Question: "21231" as selected pink at the picture is a changing part, depending on request parameter.
I'm new and in my student assignment I have to consume various web API recourses as JSON with java in Spring Boot.
One of my task: I have to get a artist description from a request to Wikipedia API with given names of the article. Here I have article name as a parameter in the request: for example "Nirvana_(band)" as ={article} (there could be other article names as parameter in the request):
'''
https://en.wikipedia.org/w/api.php?action=query&format=json&prop=extracts&exintro=true&redirects=true&titles={article}
'''
The JSON response is shown: as at the picture.

Here I only need to extract a string as selected on the picture light green:
"< p >< b>Nirvana was an American rock ... < /p>\ n< p>"
If I think to use restTemplate.getForObject() my problem will be here: the JSON structure will be with variation in terms of title "21231" (object selected pink on the image): I don't know how to map this to object.
Thus I don't know what approach (method) I have to use in this case? (to consume a JSON like this in order to get to a specific value from it). Any kind suggestions? Thank you!
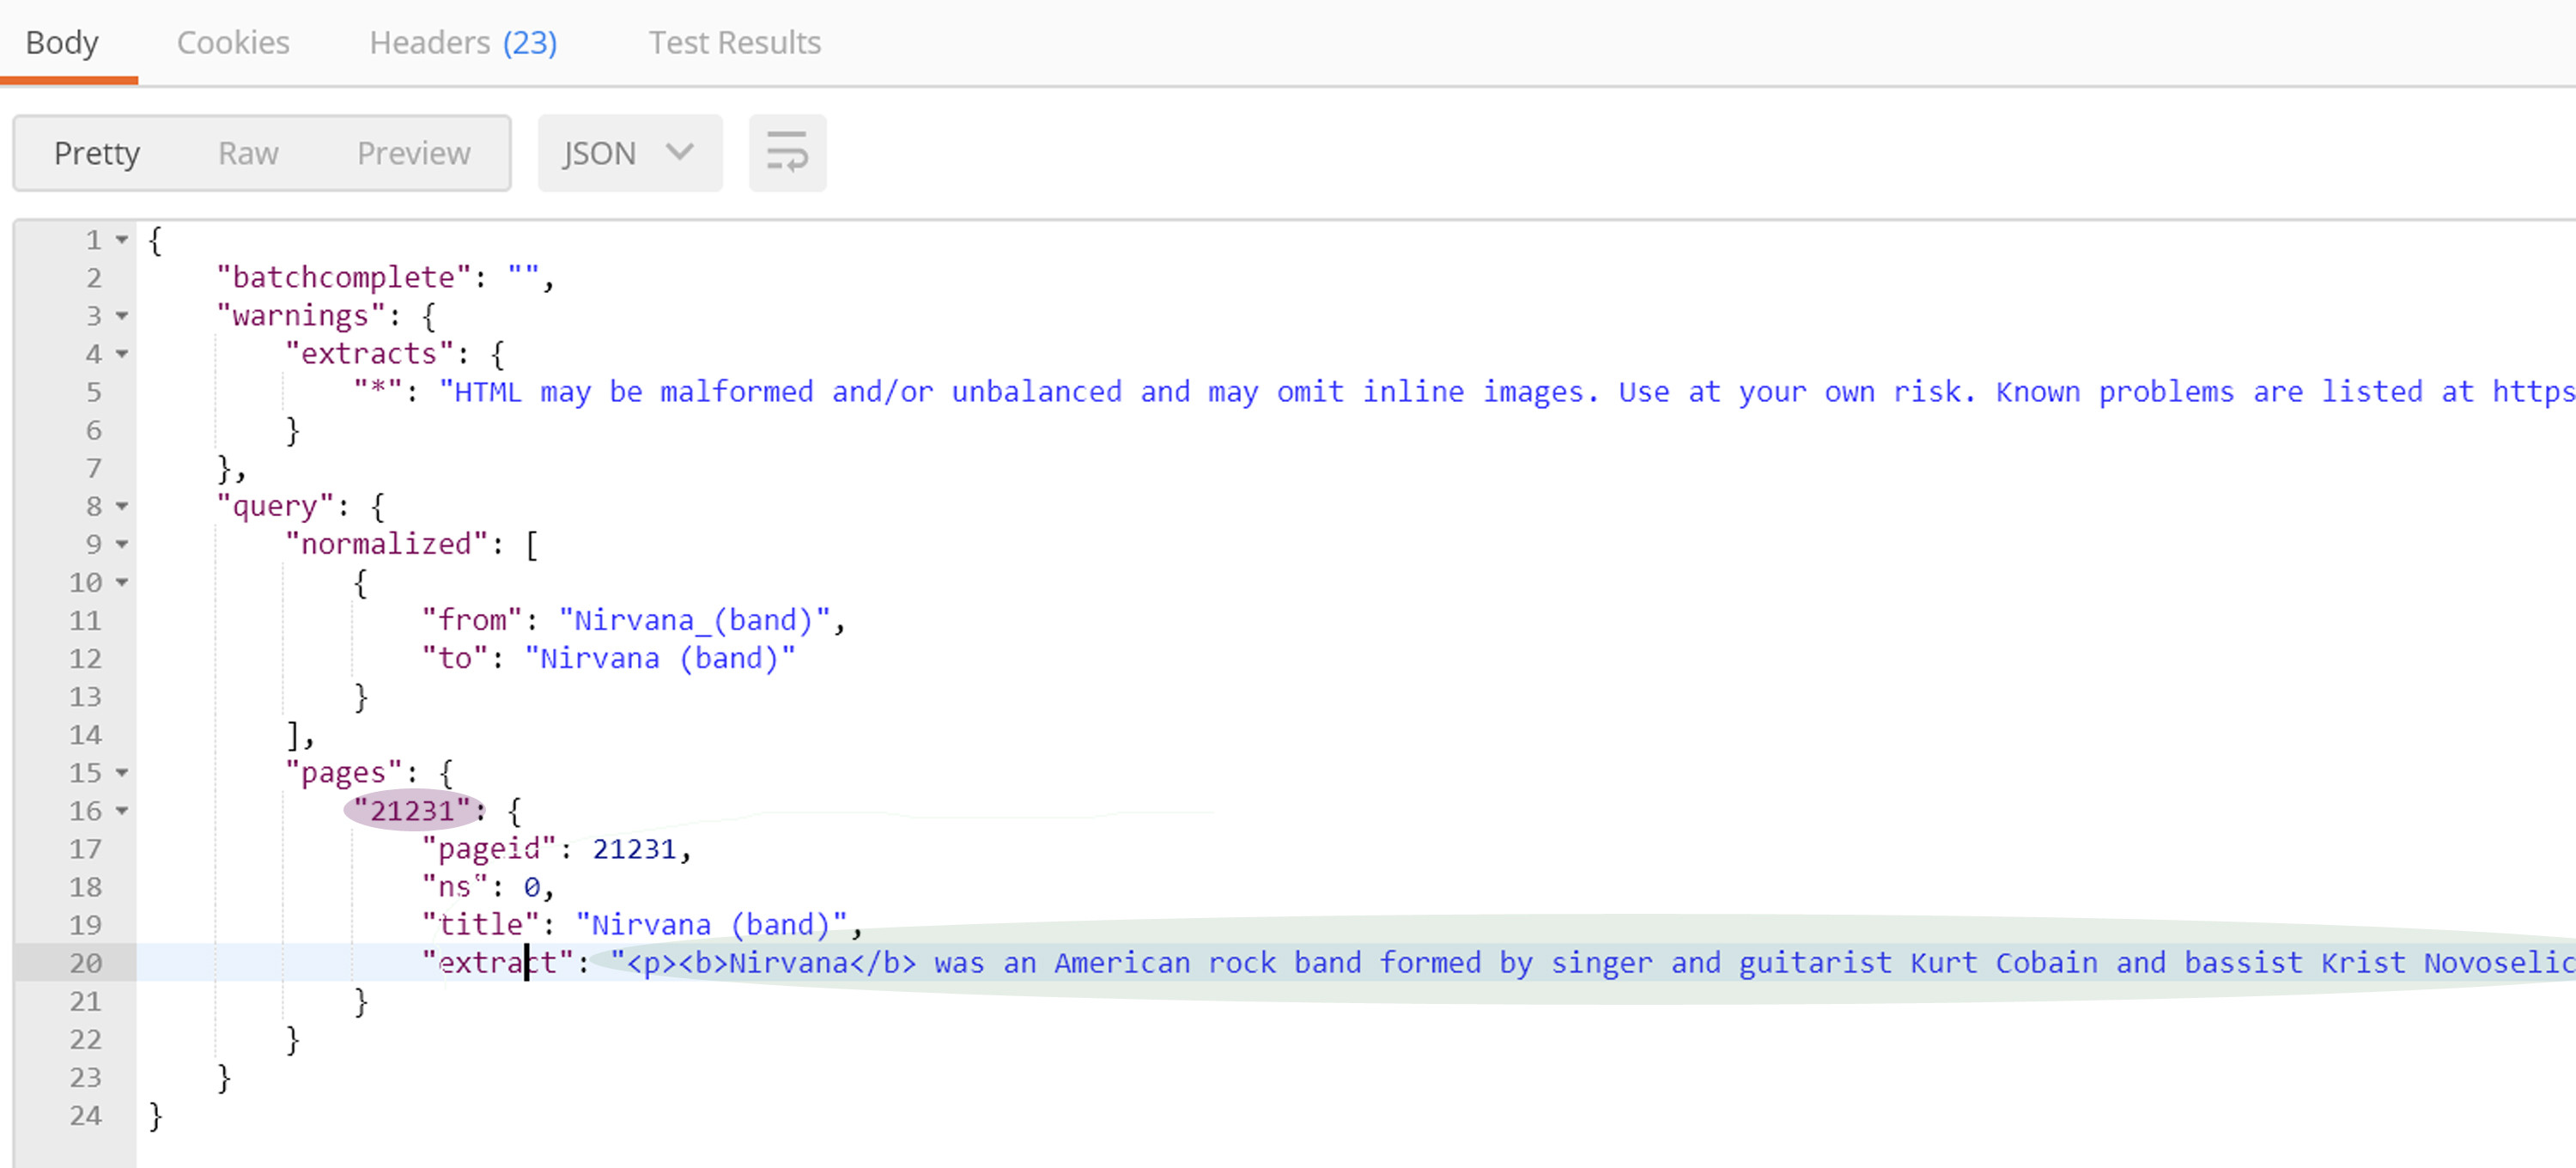
Answer: If you have a dynamic key/value pair, you can use a 'Map'-like structure to map your objects, for example:
'''
public class Page {
private int pageId;
private int ns;
private String title;
private String extract;
// Getters, setters, ...
}
public class Query {
private Map<String, Page> pages;
// Getters, setters, ...
}
'''
This will result in a 'Query' object containing a 'Map<String, Page>' where the key is '"21231"' and the value is a proper 'Page' object.
If you expect that this will only contain a single value, you can use a Java 8 stream:
'''
query.getPages()
.values().stream()
.findAny()
.orElseThrow(() -> new RuntimeException("There is no page"));
'''
Alternatively you could create your own datastructure (like a 'PagePair') and write a custom deserializer, but that's a bit more work.